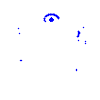
Particle: kaon